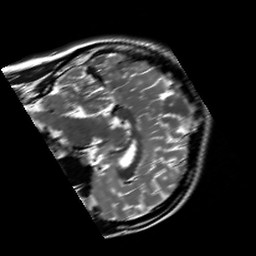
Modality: T2w
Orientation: sagittal
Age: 25
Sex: female
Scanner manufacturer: siemens
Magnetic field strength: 3 T
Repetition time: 7 s
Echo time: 0.09 s